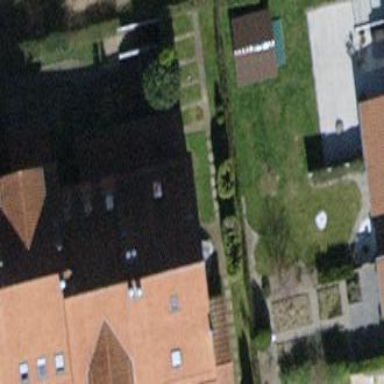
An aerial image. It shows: Terrace building.